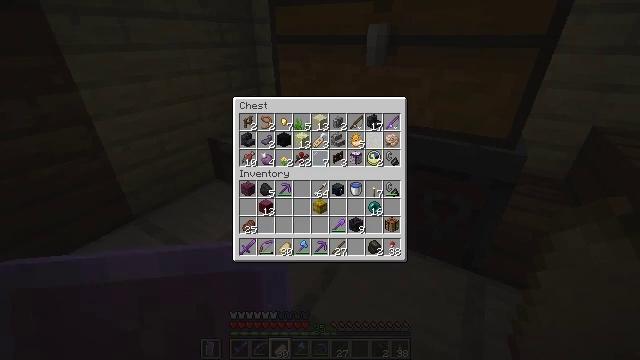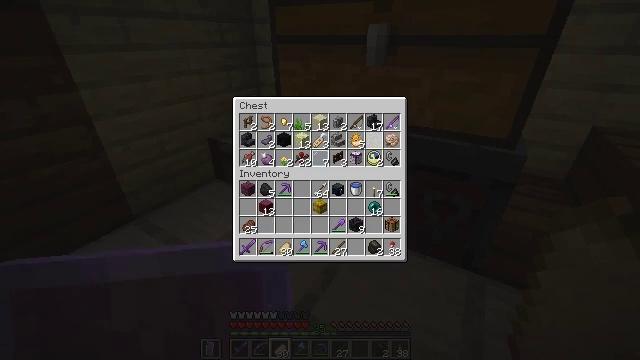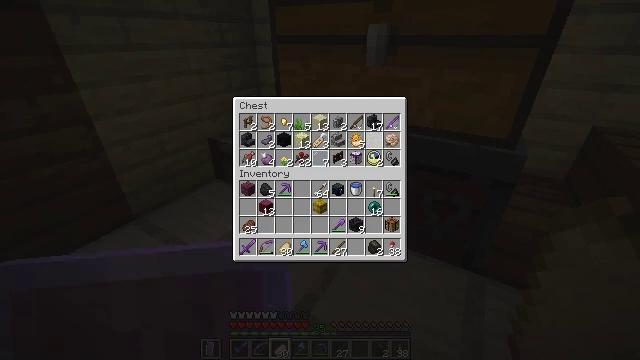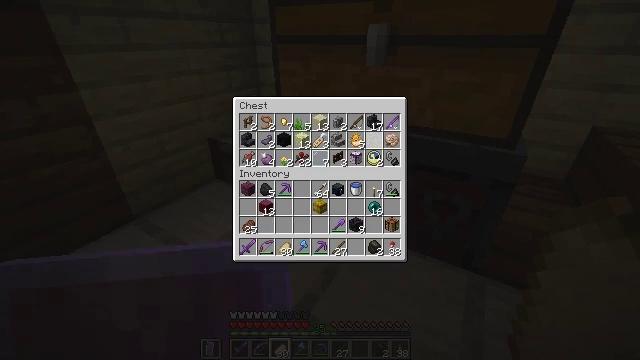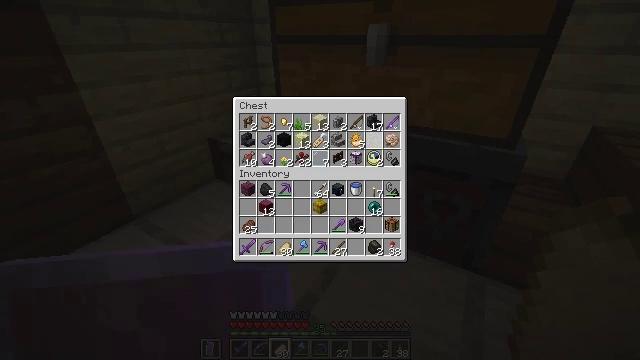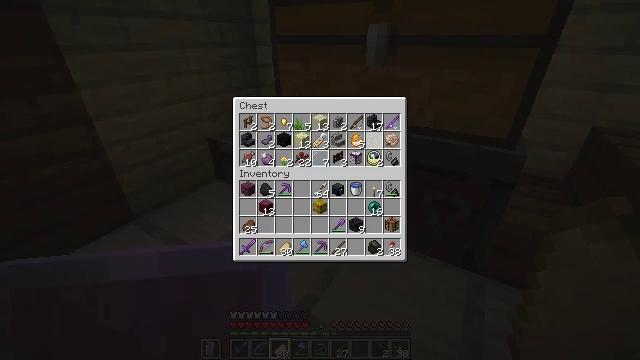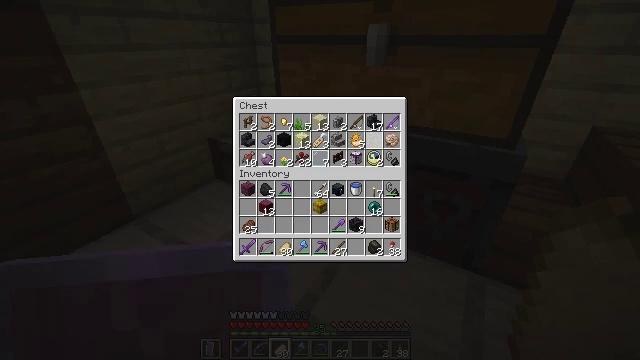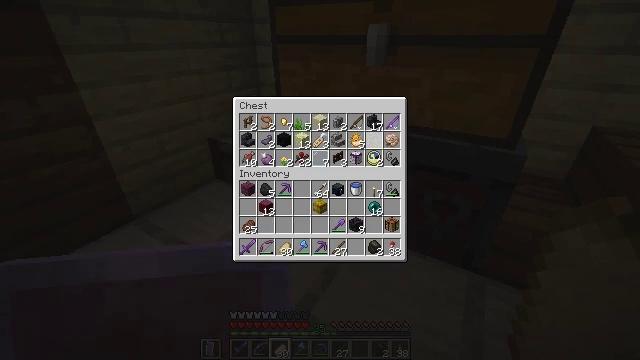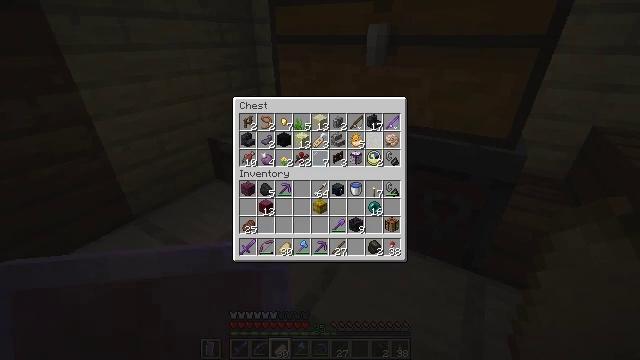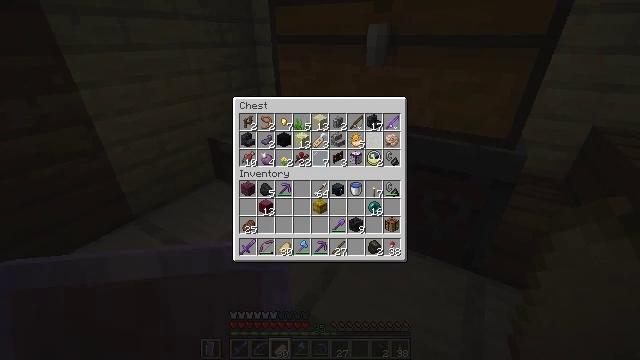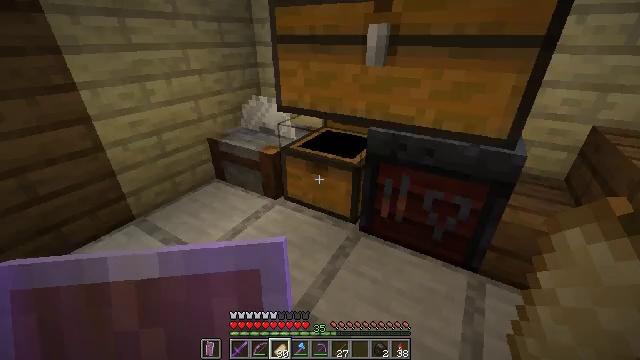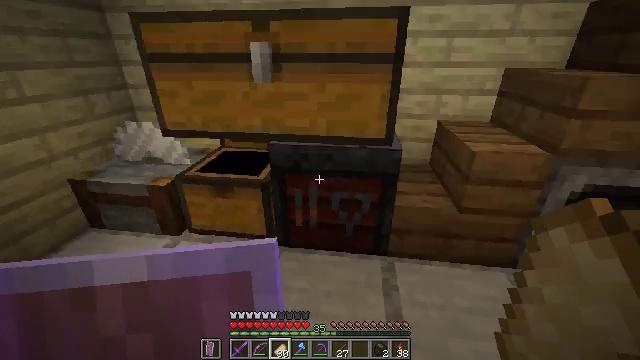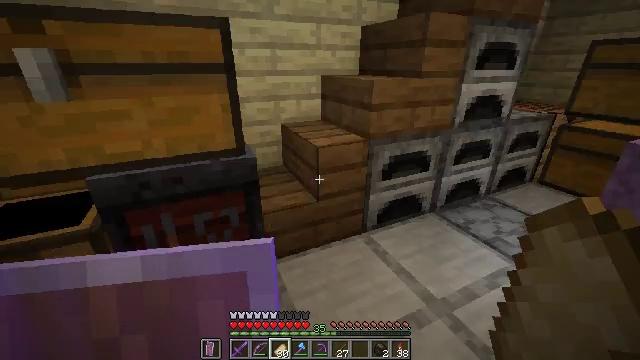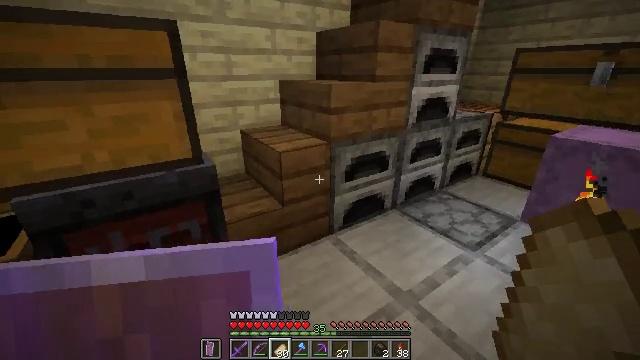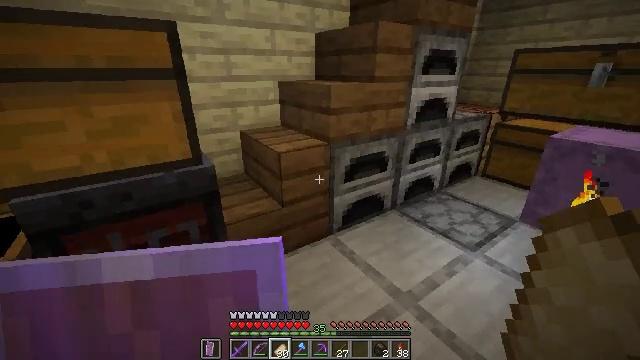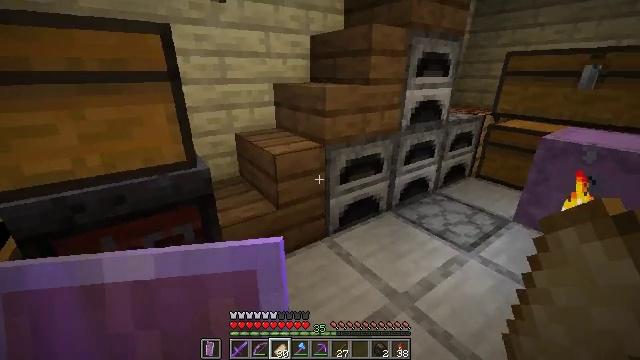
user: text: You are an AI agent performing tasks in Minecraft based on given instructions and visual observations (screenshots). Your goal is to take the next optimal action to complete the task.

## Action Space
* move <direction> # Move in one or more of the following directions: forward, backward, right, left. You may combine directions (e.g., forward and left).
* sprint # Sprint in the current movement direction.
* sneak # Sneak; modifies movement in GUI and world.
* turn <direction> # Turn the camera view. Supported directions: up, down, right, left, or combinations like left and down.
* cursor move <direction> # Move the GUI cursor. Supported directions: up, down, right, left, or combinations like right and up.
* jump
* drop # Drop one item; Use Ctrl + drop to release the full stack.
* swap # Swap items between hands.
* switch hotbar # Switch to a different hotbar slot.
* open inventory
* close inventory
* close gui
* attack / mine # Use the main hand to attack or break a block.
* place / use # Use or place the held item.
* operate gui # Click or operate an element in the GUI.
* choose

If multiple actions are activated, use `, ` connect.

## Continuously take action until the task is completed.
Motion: motion action
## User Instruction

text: Collect the magenta shulker box for storage.
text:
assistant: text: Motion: no_op
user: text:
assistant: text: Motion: no_op
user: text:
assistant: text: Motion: no_op
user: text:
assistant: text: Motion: no_op
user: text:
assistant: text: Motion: no_op
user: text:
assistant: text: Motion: no_op
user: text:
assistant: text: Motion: no_op
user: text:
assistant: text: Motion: no_op
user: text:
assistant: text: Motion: no_op
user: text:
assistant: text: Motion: no_op
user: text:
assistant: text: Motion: turn right and up
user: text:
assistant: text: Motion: turn right and up
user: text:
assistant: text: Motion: turn right
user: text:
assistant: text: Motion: no_op
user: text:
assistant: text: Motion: turn right
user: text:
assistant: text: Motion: move forward
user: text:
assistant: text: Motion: move forward
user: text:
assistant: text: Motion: move forward, turn right
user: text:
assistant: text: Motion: move forward, turn right
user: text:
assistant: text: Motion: move forward and move right
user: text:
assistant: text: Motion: move forward and move right
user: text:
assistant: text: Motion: move forward and move right
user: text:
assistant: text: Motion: move forward and move right
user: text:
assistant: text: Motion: move forward and move right, turn right and down
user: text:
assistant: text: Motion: move forward and move right, turn down
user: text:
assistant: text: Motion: move forward and move right, turn left and down
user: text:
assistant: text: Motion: move forward and move right, turn left and down
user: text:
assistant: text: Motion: turn left and down
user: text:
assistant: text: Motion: turn left and down
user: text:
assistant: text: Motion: no_op